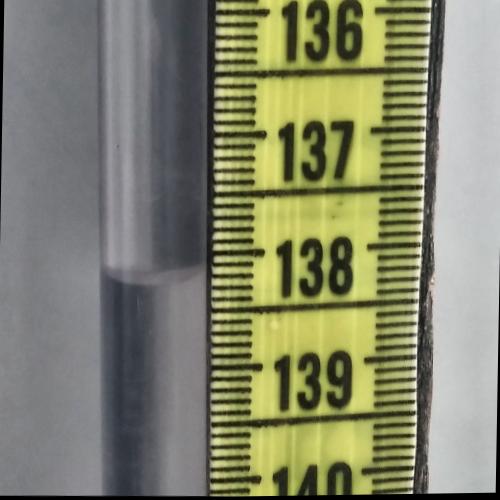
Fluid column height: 138.2 cm